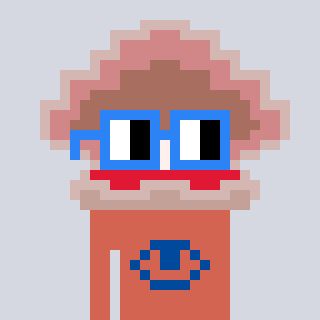
a pixel art character with square blue glasses, a oyster-shaped head and a peachy-colored body on a cool background